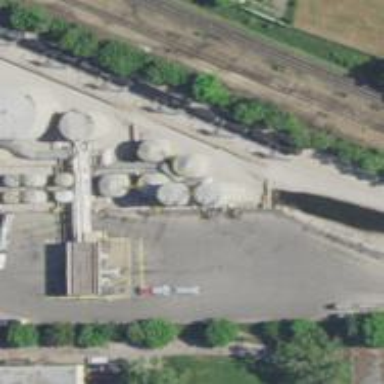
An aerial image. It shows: Silo.